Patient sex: M
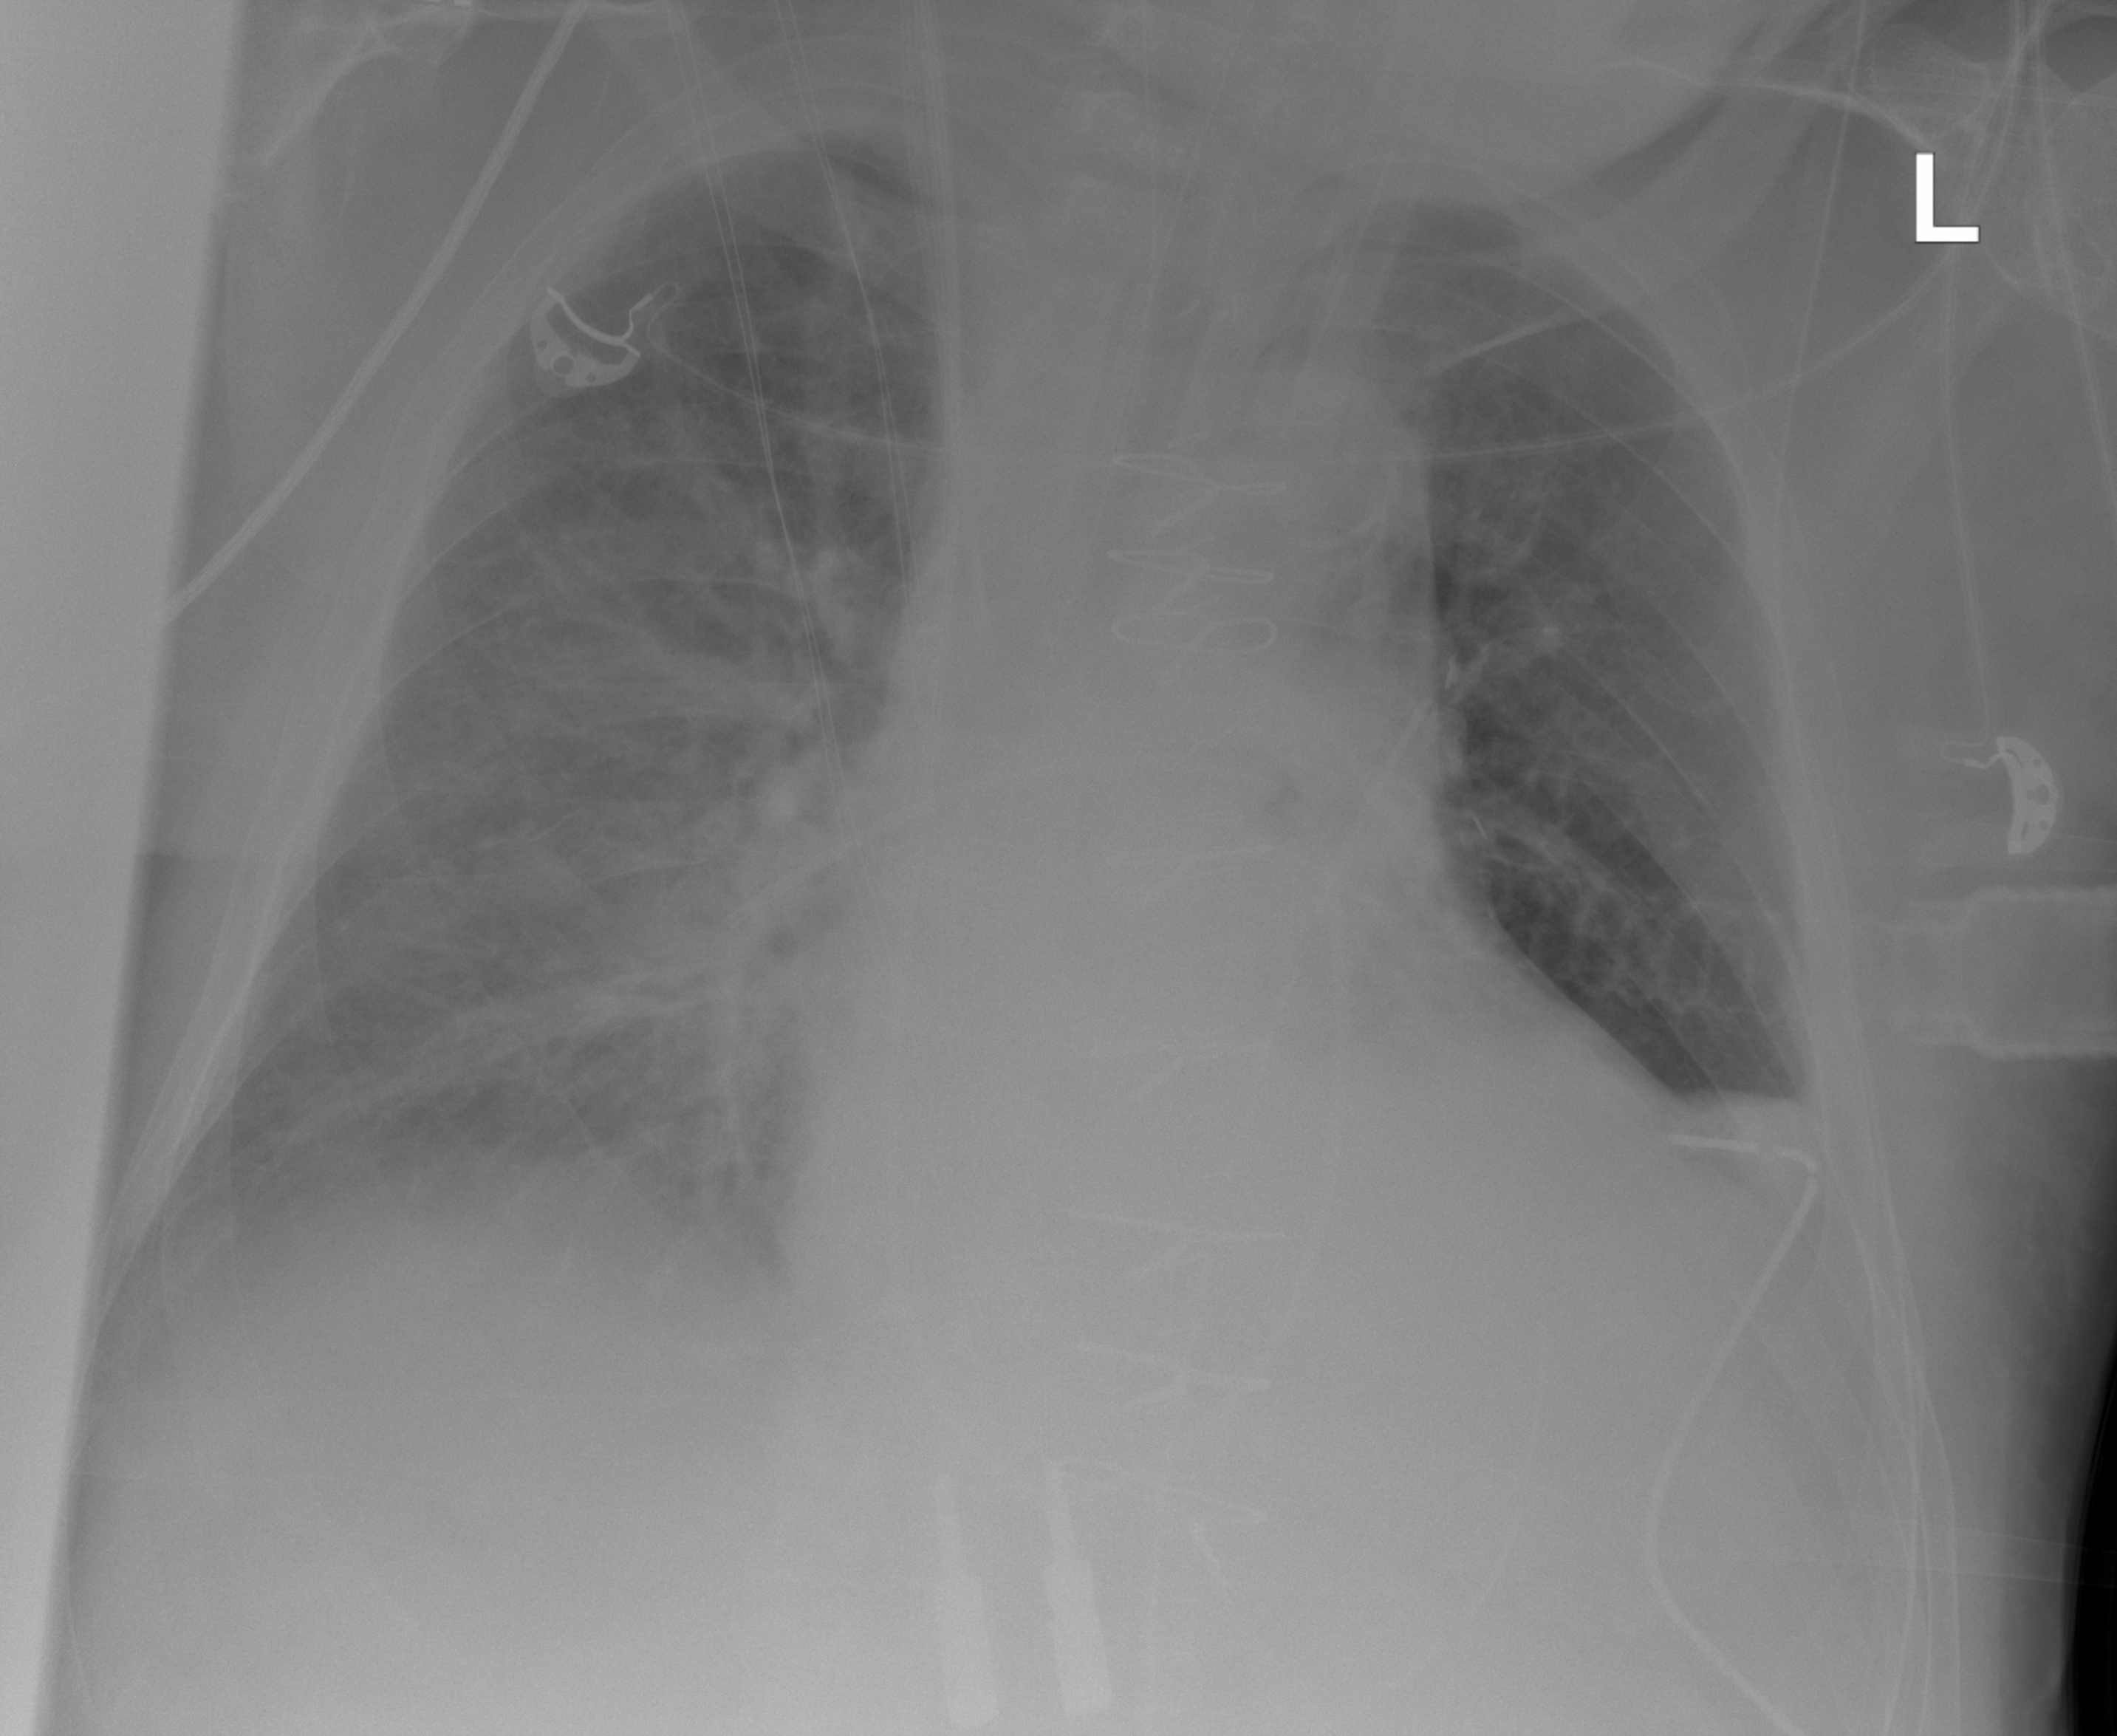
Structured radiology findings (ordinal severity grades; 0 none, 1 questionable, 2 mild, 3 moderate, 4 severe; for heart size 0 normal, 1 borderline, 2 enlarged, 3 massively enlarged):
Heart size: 2
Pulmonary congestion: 2
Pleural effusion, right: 3
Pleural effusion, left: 2
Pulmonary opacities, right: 2
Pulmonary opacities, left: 2
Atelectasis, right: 3
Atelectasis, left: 2